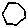
Label: hexagon